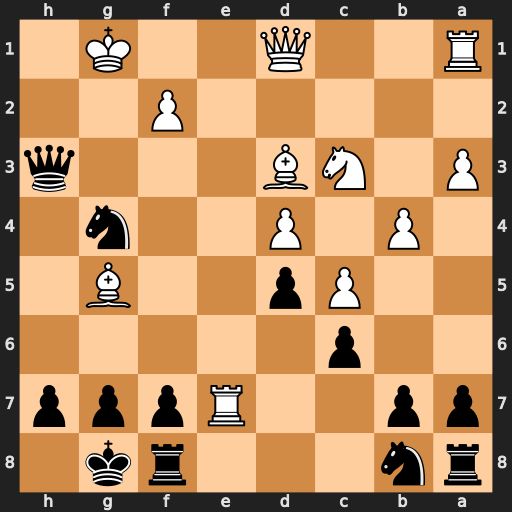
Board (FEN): rn3rk1/pp2Rppp/2p5/2Pp2B1/1P1P2n1/P1NB3q/5P2/R2Q2K1
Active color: b
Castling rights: -
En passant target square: -
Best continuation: Qh2+ Kf1 Qxf2#